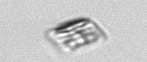
Label: Bacillariophyceae_morphotype1